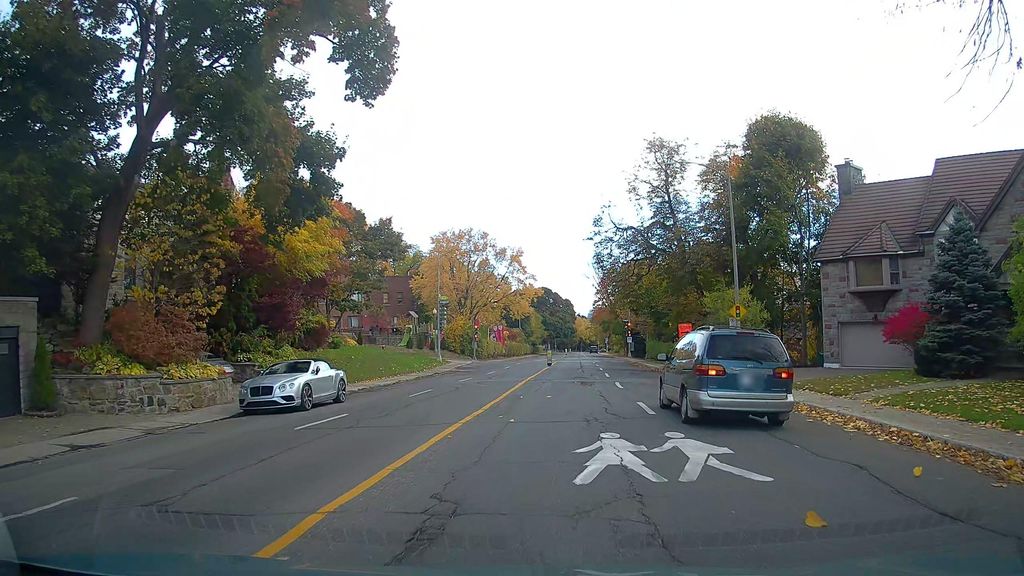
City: montreal